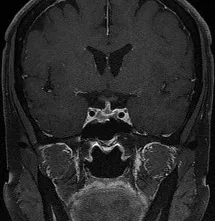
The change in sellar mass.
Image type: radiology (mri)